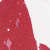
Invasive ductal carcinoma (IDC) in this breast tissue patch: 0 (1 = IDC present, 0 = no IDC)